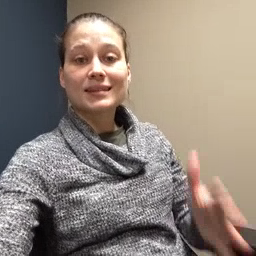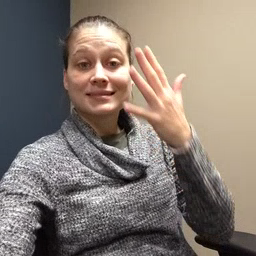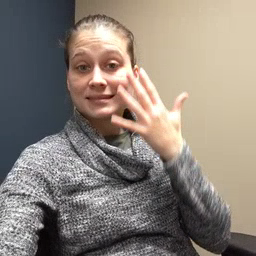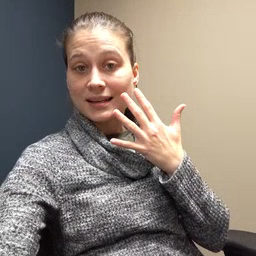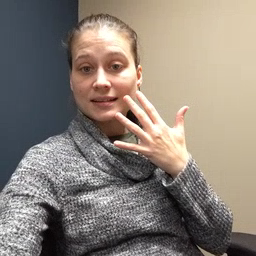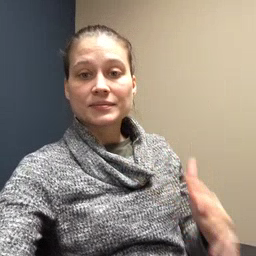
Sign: sad